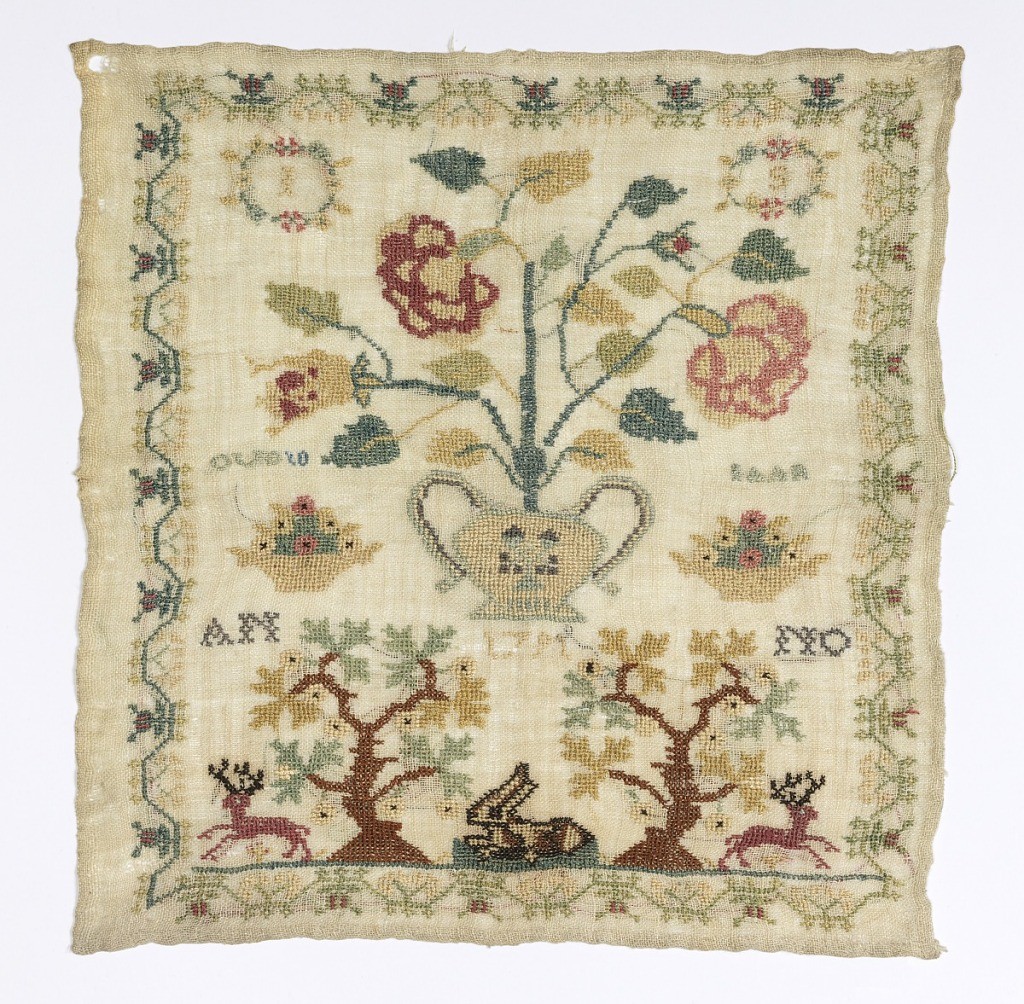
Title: Sampler
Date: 1791
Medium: silk embroidery, linen foundation
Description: Initialed "I. S."  In wreaths, "O U D 10" "YAAR" and "ANNO 1791."  Vase with flowers, baskets of flowers, trees and animals with floral border.